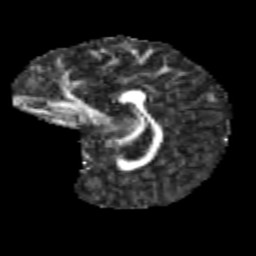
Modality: FA
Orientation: sagittal
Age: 12
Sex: female
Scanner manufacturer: siemens
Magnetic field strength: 3 T
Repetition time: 3.8 s
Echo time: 0.07 s